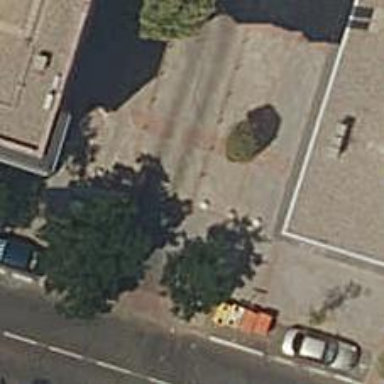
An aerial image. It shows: Bollard.